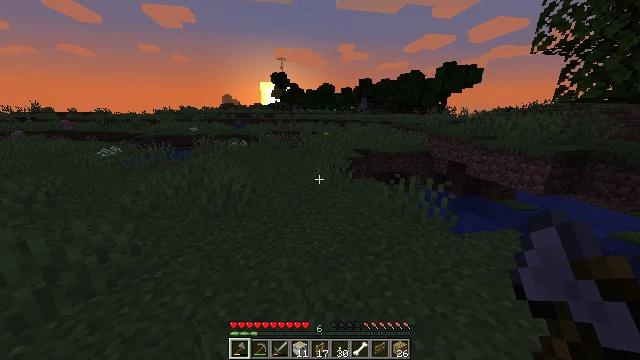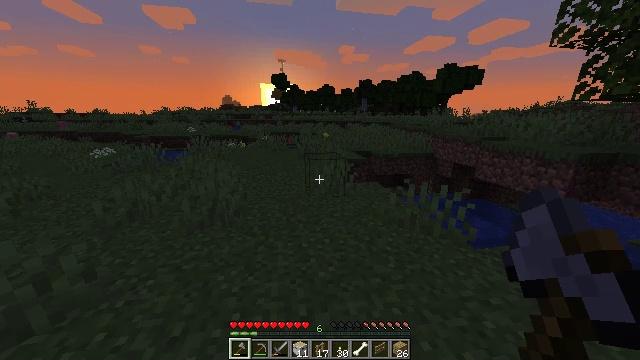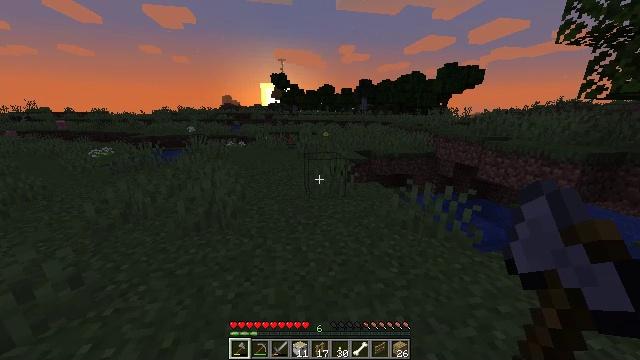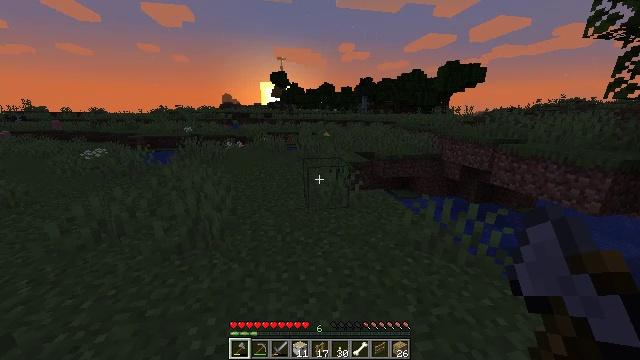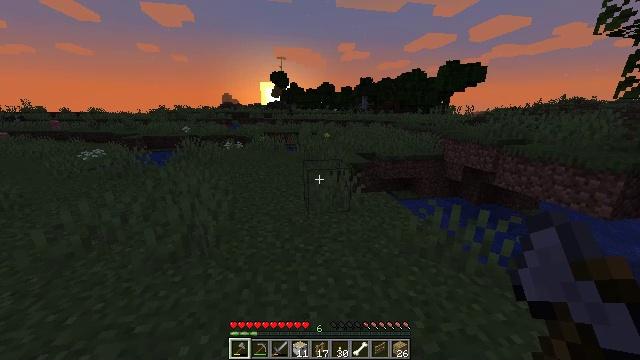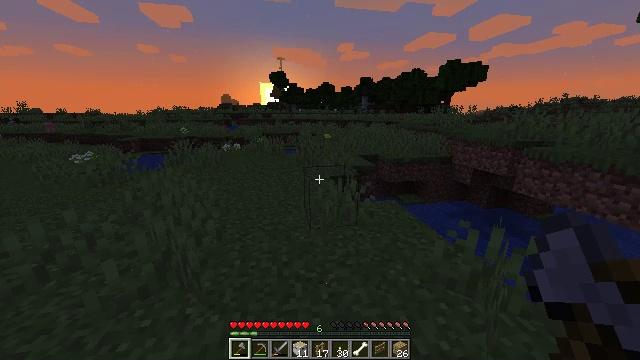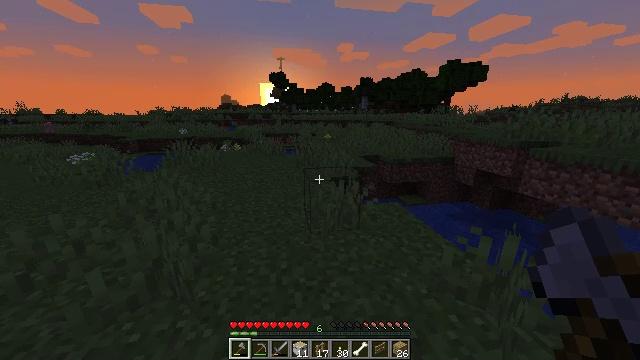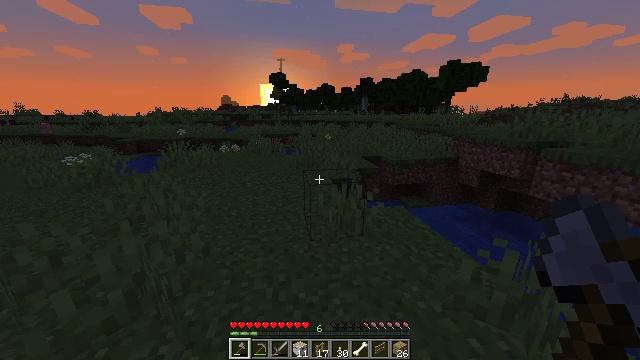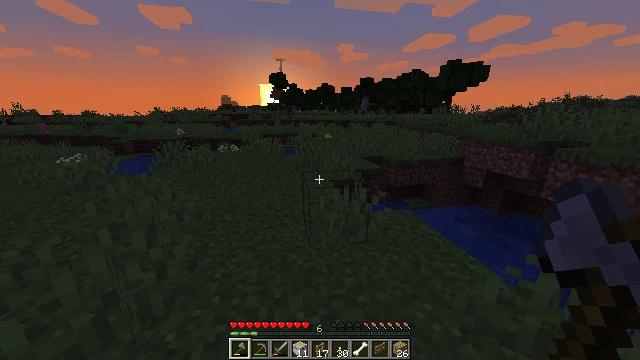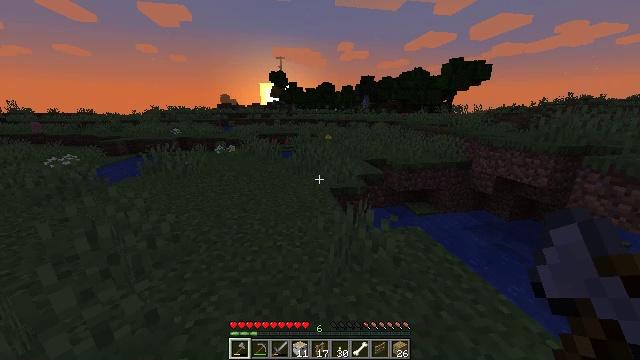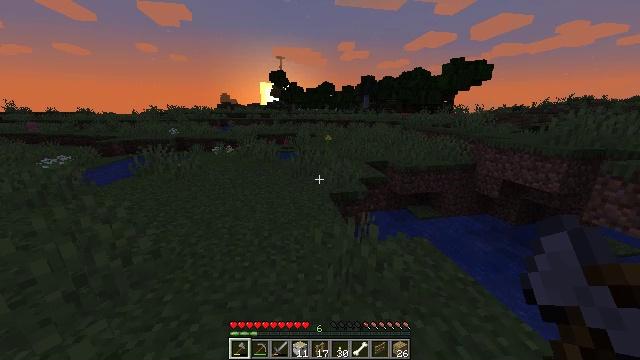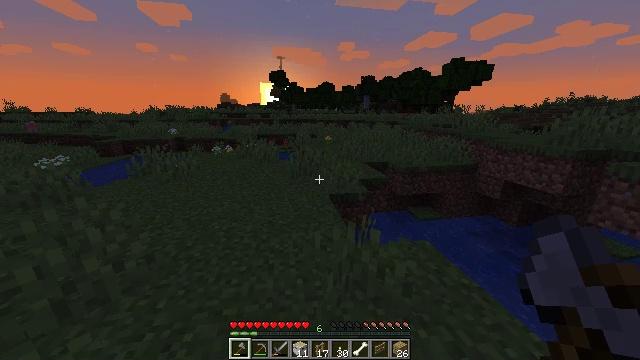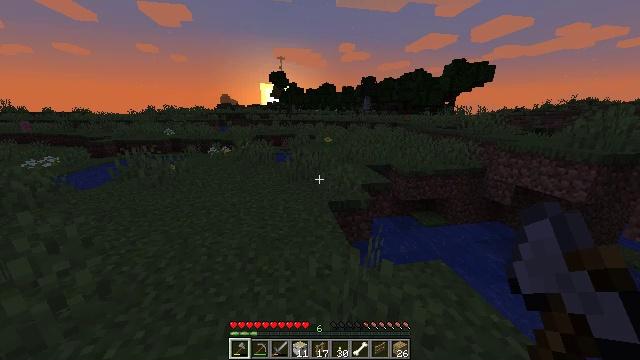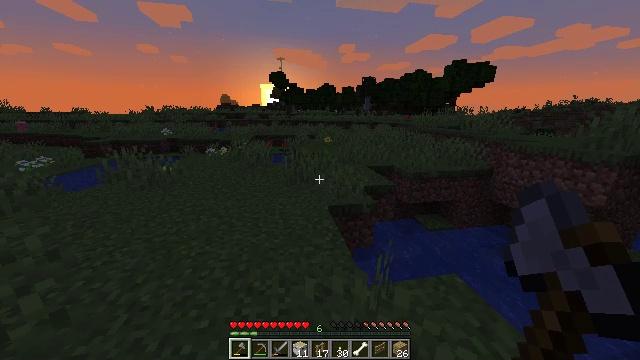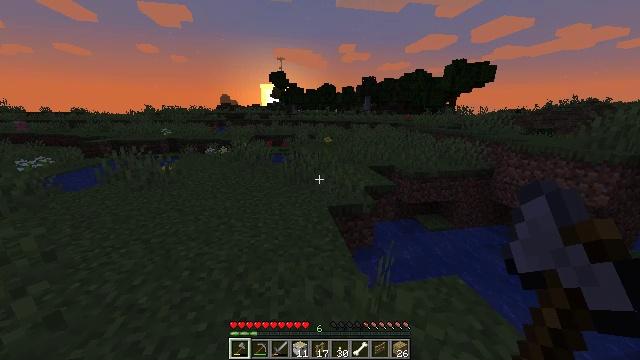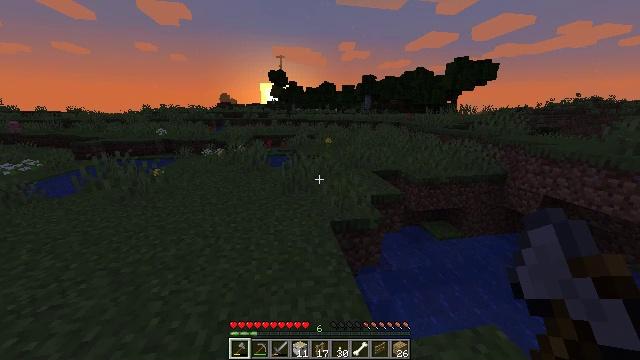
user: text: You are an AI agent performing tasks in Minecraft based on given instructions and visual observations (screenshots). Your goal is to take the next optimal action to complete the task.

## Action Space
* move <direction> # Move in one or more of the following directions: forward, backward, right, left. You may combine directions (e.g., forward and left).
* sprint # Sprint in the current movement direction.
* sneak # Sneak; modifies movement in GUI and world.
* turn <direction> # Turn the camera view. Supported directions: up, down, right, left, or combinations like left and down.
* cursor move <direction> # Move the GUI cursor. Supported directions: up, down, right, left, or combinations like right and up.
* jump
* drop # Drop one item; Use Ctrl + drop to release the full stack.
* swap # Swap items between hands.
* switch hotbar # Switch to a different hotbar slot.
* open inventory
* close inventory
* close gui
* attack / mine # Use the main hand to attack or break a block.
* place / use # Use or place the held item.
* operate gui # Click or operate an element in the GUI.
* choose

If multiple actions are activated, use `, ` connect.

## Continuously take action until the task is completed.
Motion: motion action
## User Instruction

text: Combine wool and wooden planks to make a gray bed.
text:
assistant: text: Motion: move forward, sprint
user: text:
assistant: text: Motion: move forward, sprint
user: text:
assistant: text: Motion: move forward, sprint
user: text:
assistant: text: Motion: move forward, sprint
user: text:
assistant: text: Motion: move forward, sprint
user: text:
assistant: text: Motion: move forward, sprint
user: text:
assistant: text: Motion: move forward, sprint
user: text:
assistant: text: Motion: move forward, sprint
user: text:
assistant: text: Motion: move forward, sprint
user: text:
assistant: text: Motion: move forward, sprint
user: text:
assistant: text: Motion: move forward, sprint
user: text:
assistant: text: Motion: move forward, sprint
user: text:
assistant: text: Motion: move forward, sprint
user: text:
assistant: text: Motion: move forward, sprint
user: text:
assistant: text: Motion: move forward, sprint
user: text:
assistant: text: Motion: move forward, sprint
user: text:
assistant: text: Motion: move forward, sprint
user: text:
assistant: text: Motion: move forward, sprint
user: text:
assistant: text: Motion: move forward, sprint
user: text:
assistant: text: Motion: move forward, sprint
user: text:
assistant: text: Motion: move forward, sprint
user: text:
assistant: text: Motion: move forward, sprint
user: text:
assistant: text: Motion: move forward, sprint
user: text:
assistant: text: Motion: move forward, sprint
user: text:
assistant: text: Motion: move forward, sprint
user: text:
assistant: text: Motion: move forward, sprint
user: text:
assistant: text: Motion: move forward, sprint, turn right
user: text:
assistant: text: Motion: move forward, sprint, turn right
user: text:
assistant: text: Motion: move forward, sprint, turn right
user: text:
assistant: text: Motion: move forward, sprint, turn right